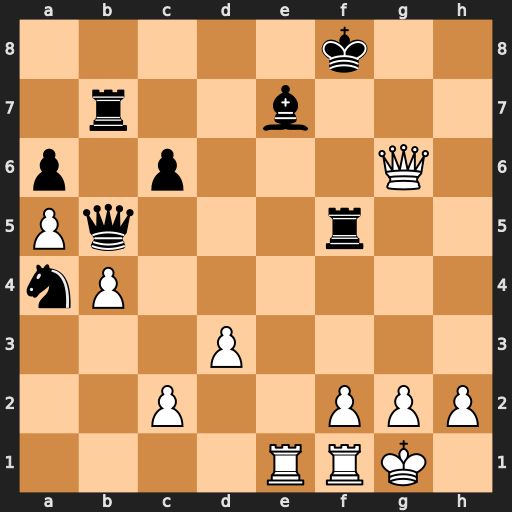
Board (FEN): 5k2/1r2b3/p1p3Q1/Pq3r2/nP6/3P4/2P2PPP/4RRK1
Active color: w
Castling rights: -
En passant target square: -
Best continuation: c4 Rf6 Qxf6+ Bxf6 cxb5